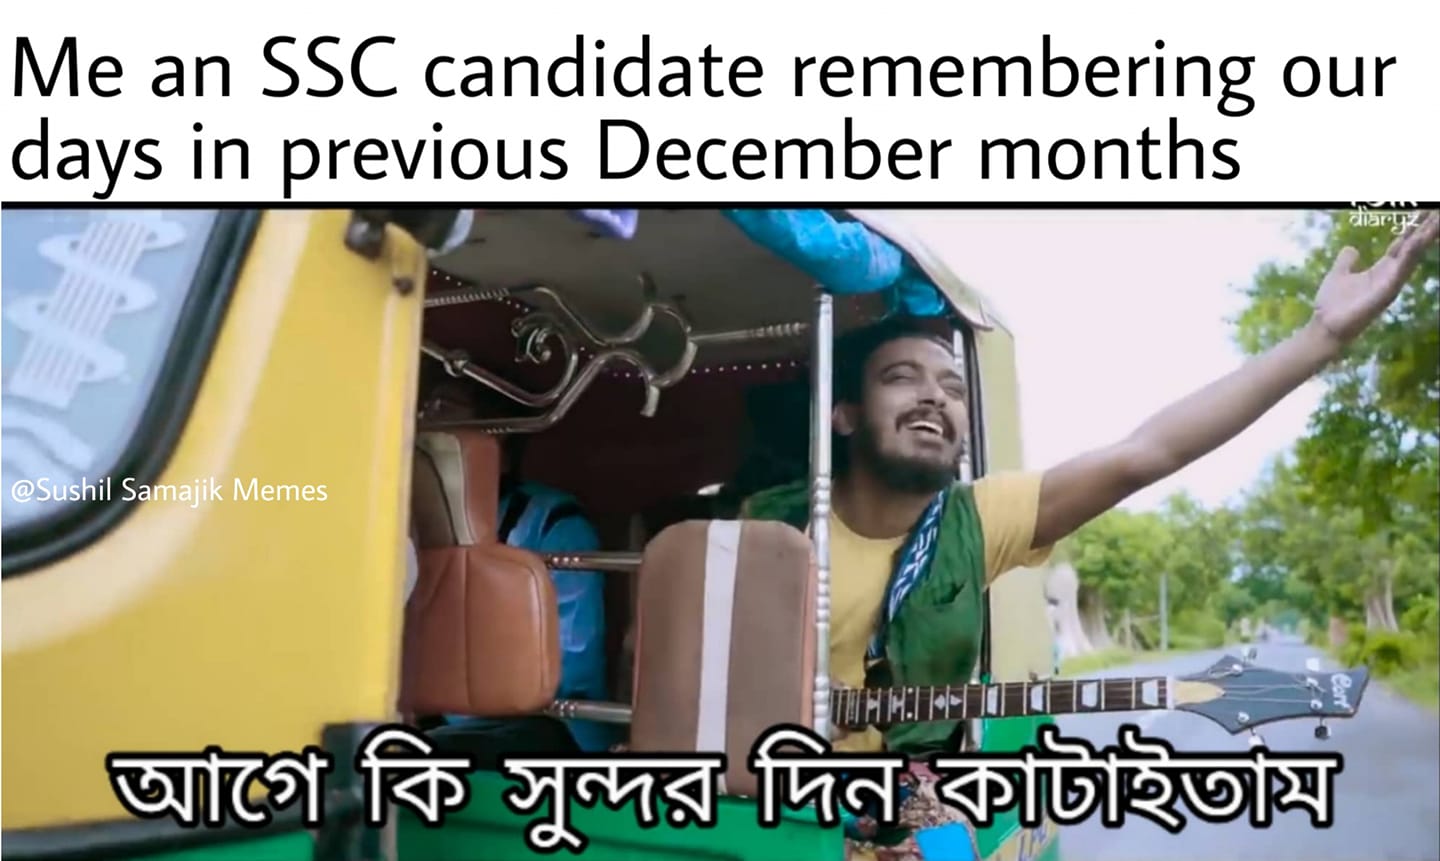
Caption: Me an SSC candidate remembering our days in previous December months    আগে কি সুন্দর দিন কাটাইতাম
Label: non-hate